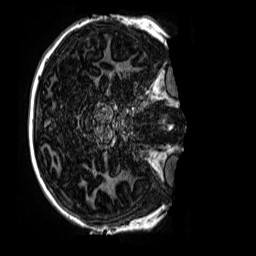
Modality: MP2RAGE
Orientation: axial
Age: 13
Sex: female
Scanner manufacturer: siemens
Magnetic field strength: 3 T
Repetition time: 4 s
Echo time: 0.00299 s